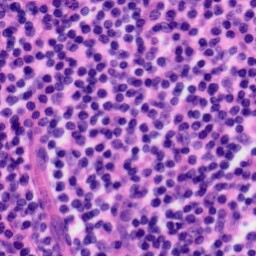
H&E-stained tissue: Tonsil